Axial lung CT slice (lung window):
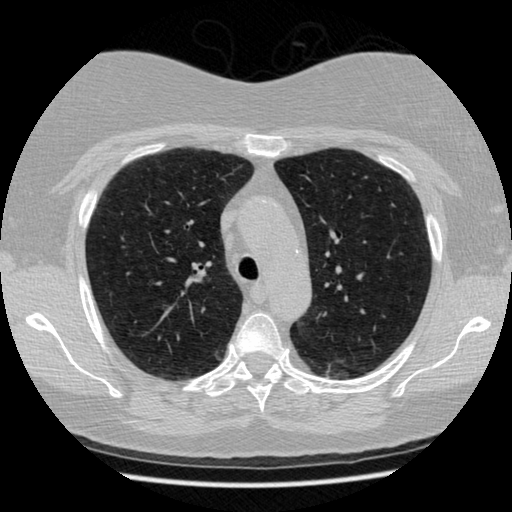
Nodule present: no